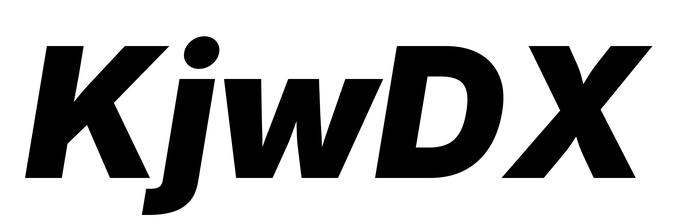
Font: Inter-Italic_Black_Italic